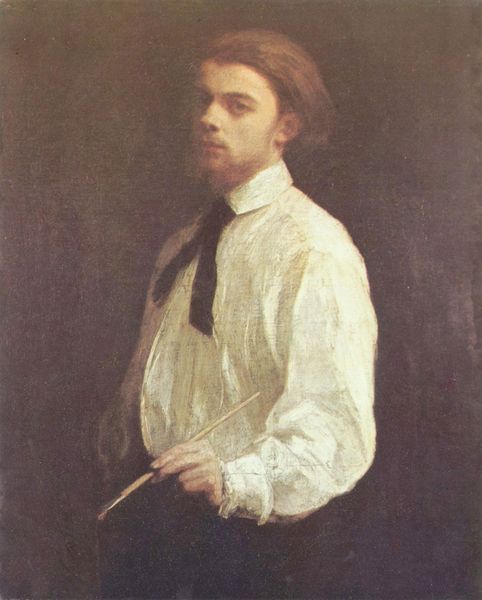
Titel: Selbstbildnis
Künstler: Henri Fantin-Latour
Standort: Grenoble
Institution: Musée des Beaux-Arts
Schlagwörter: dunkel, gemälde, hand, haut, mann, schatten, weiß, grün, braun, ellbogen, finger, frisur, grau, haar, hintergrund, licht, mund, nase, ohr, profil, schwarz, stirn, vordergrund, zeichnung, blick, rot, schal, malerei, schleife, bart, blond, hemd, hose, jung, augen, band, bluse, falten, gesicht, halten, inkarnat, kleidung, kragen, samt, spitze, stehen, vollbart, ärmel, bildnis, portrait, porträt, schauen, öl, haare, halbfigur, pose, realismus, stehend, augenbrauen, schulter, helldunkel, sachlich, violett, matt, ölgemälde, spitz, krawatte, realistisch, ernst, streng, brauen, halstuch, maler, wange, fein, fliege, selbstporträt, unscharf, photographie, stiel, courbet, künstler, selbstbildnis, leinwand, manschette, malen, pinsel, jüngling, selbstportrait, schlips, diffus, verschwommen, junger mann, halbprofil, binder, weich, drehung, pluderärmel, schlaufe, stupsnase, genie, programmatisch, unrasiert, trist, bärtchen, ding, interessiert, thema, dreiviertelportrait, borstenpinsel, file, schliefe, clairobscur, aus dem dunkel treten, flaumbart, im dunkeln bleiben, milchbart, ollbart, pinselstiel, 19. jahrhundert, farbphotographie, kamler